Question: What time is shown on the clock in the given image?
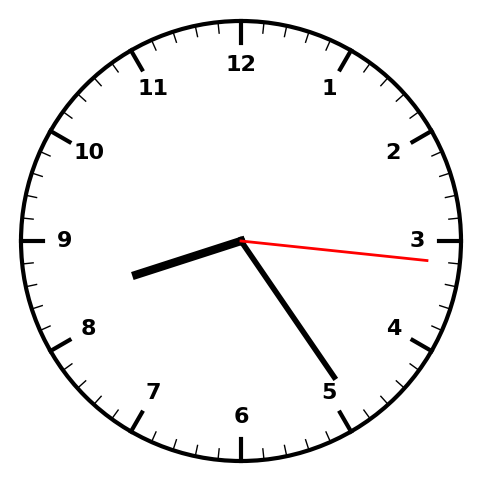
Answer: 08:24:16